Interaction volume radius: 5 \u00c5
Interaction volume height: 35 \u00c5
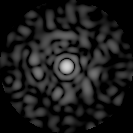
Disorder parameter: 0.8367